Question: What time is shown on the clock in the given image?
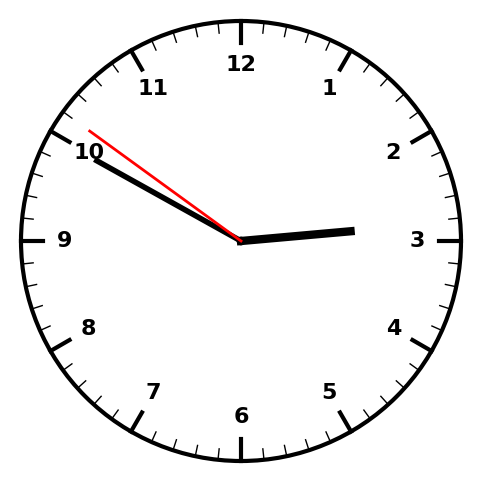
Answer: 02:49:51